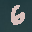
Label: 6